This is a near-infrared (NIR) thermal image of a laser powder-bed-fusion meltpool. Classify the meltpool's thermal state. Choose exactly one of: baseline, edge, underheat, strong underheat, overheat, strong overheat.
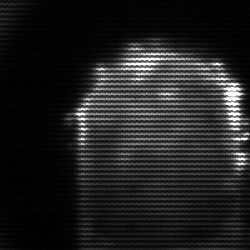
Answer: baseline